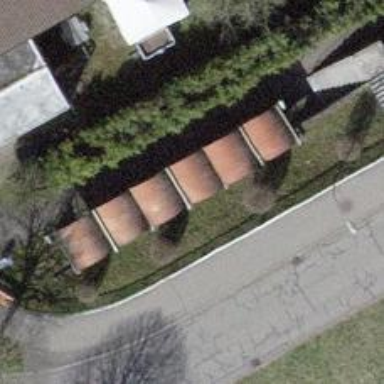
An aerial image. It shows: Bicycle parking shed.